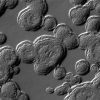
Atmospheric dust classification: not_dusty